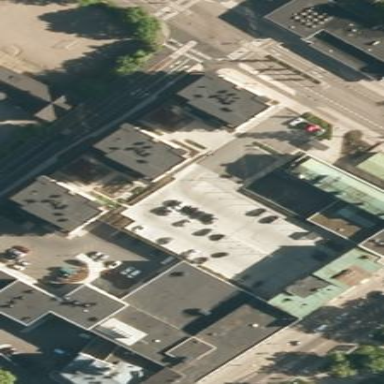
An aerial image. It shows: Multi-storey parking facility.